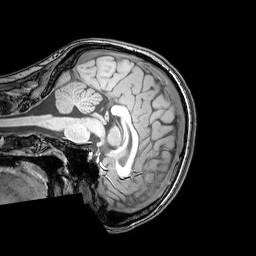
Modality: T1w
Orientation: sagittal
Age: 24
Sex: female
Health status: healthy
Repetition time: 0.081 s
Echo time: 0.037 s